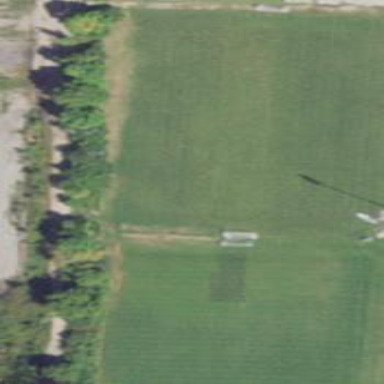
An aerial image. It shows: Soccer pitch for leisureland activities.